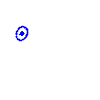
Particle: kaon